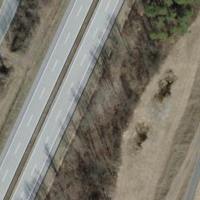
EUNIS habitat code: 57
Species observed at this site:
Chroicocephalus ridibundus
Buteo buteo
Corvus corone